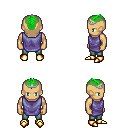
a pixel art fantasy rpg character, male body template, human, tanned skin, chain tabard jacket, teal pants, green short mohawk hairstyle, silver tiara, gold boots, four views (front, back, left, right), 2x2 character sprite sheet, small pixel art, hard edges, no anti-aliasing